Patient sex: F
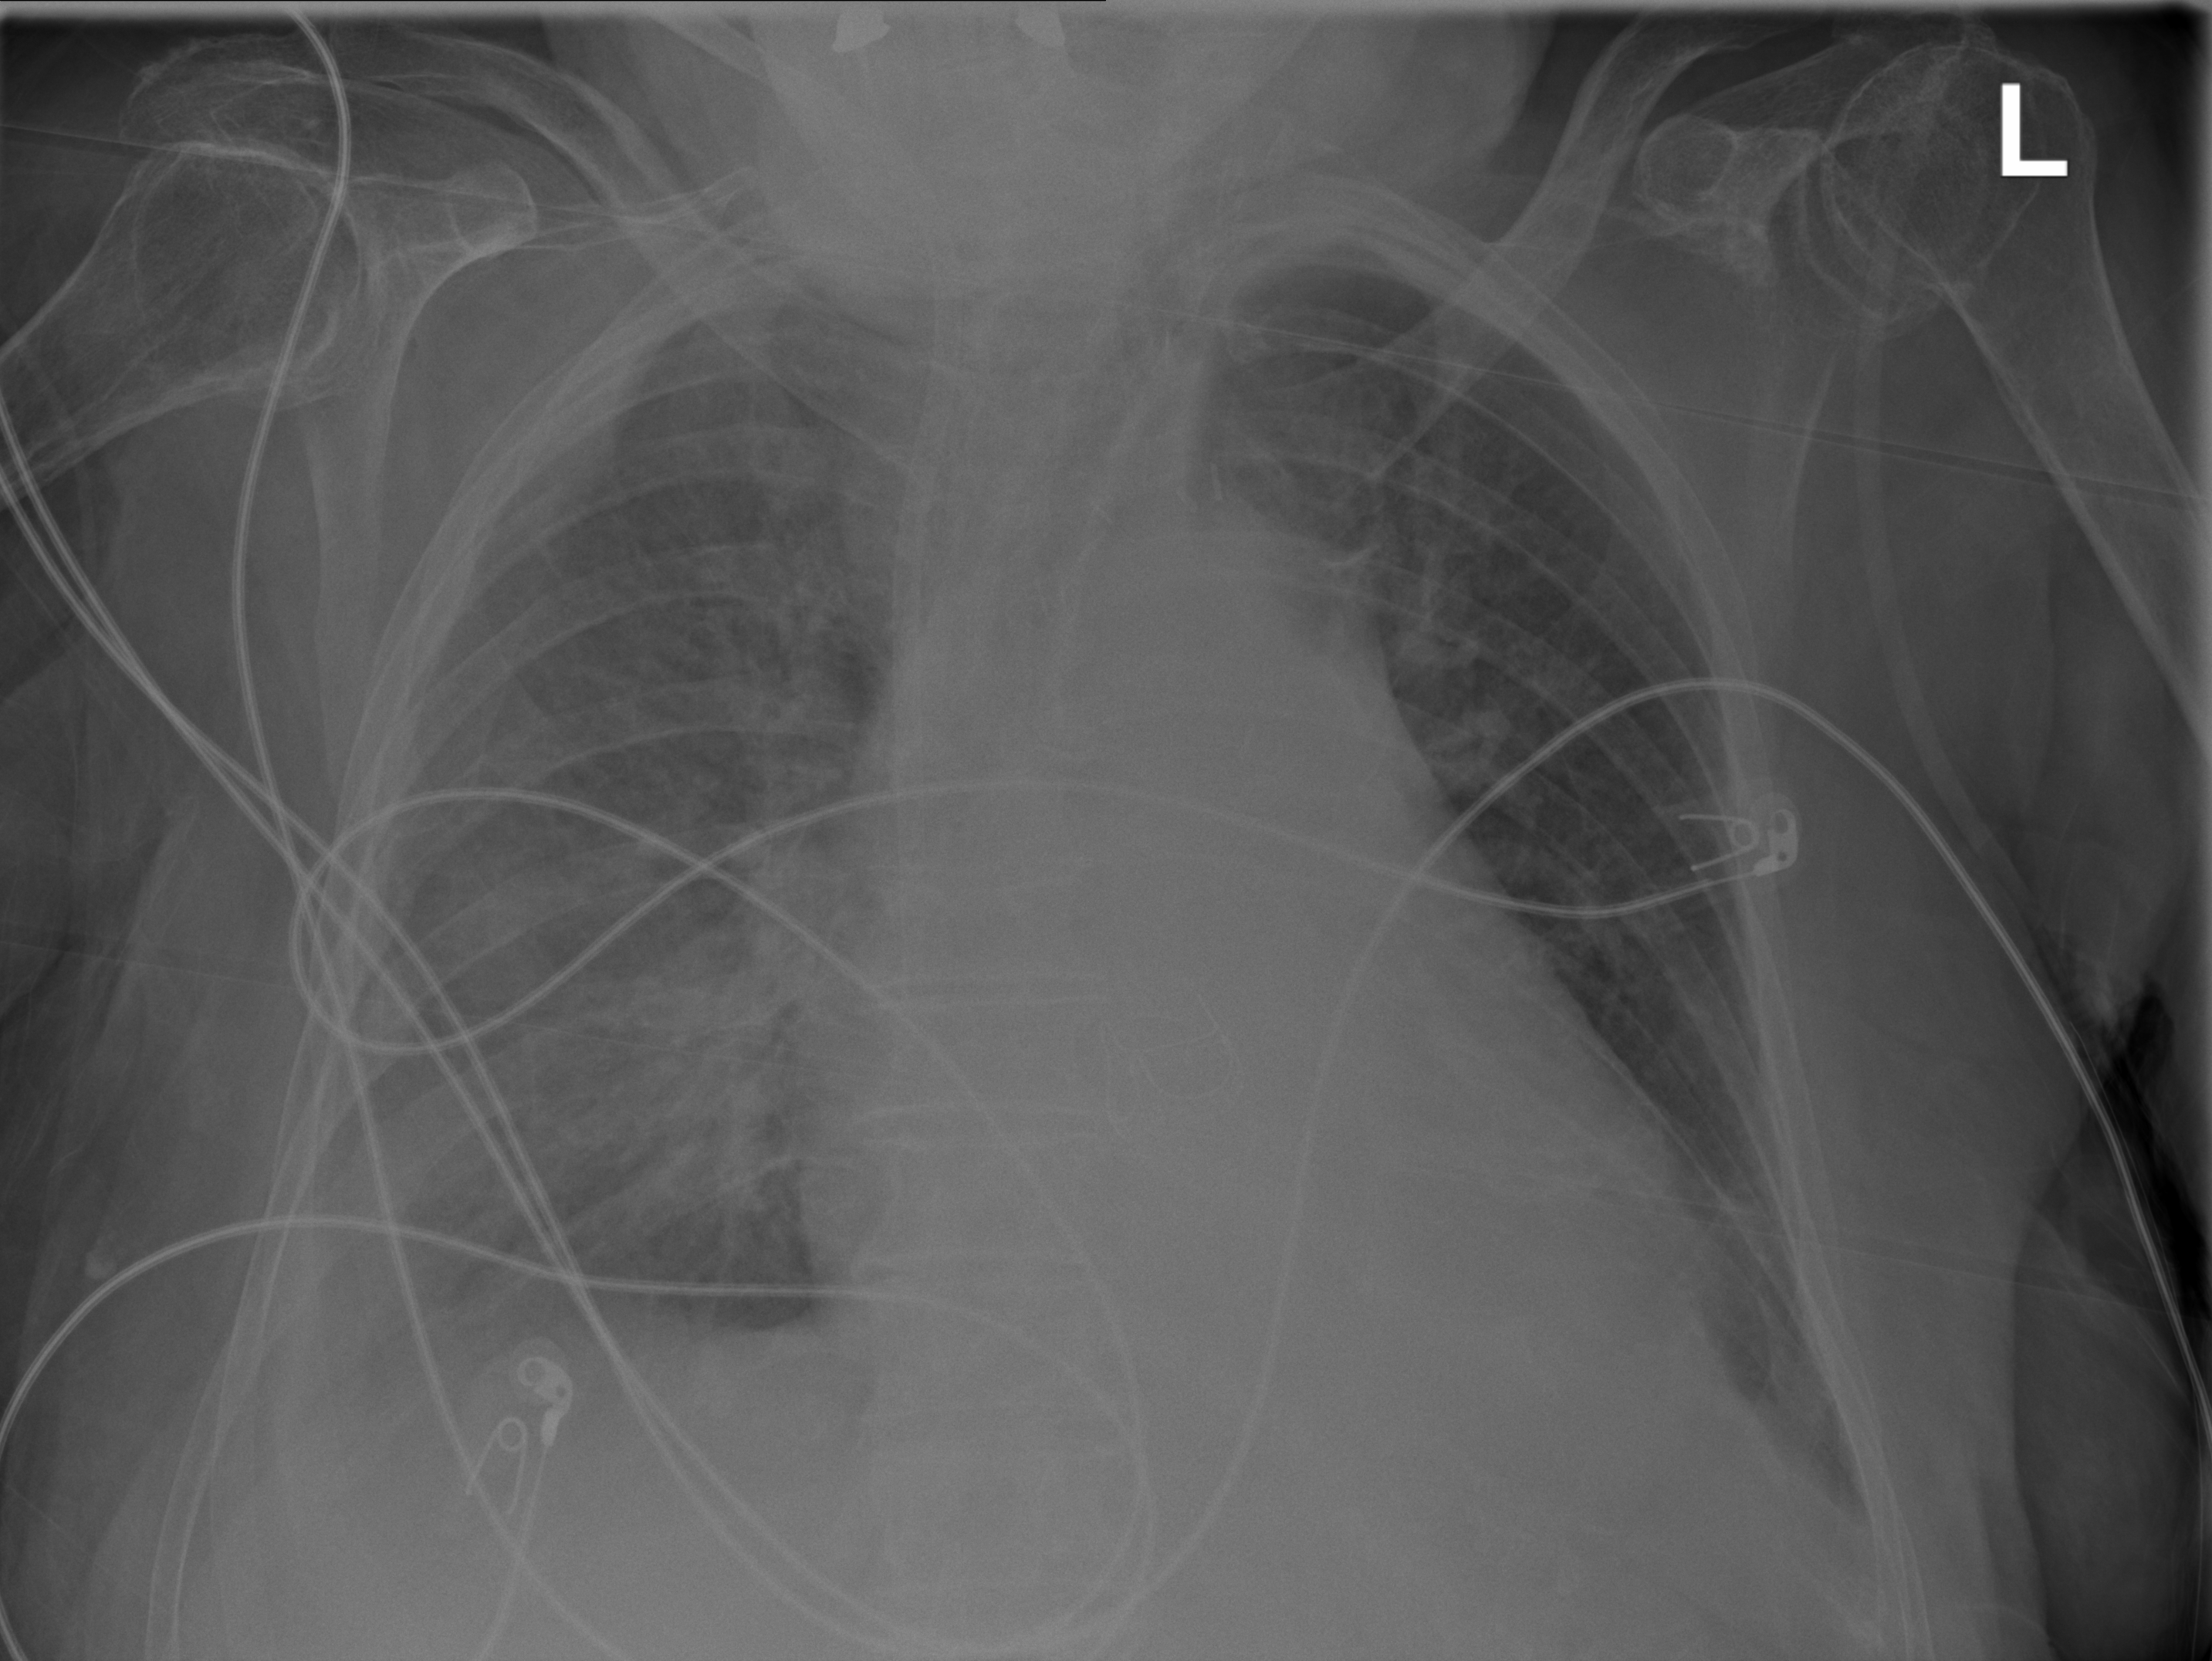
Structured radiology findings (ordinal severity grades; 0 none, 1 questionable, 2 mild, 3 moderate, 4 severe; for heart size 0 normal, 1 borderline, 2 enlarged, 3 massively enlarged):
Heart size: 2
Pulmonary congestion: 2
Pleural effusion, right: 2
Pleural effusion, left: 2
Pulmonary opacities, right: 3
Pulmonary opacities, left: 2
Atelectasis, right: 2
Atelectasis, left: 2